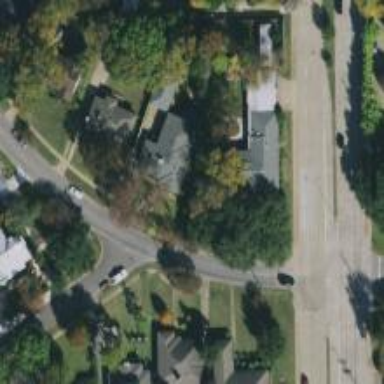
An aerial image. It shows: Residential road.